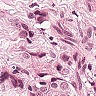
Metastatic tissue present: yes